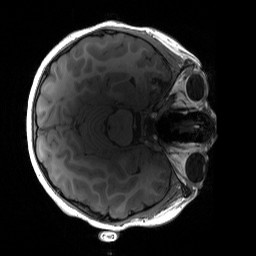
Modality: T1w
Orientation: axial
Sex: male
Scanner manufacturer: siemens
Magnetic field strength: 3 T
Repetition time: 1.9 s
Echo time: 0.00243 s